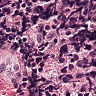
Metastatic tissue present: no